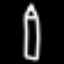
Label: pencil